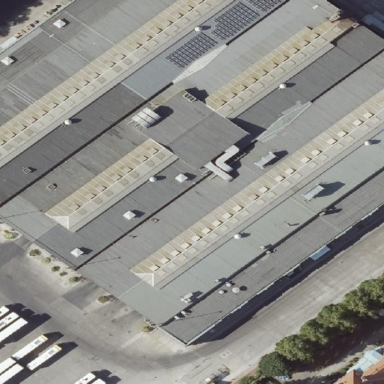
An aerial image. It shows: Industrial building.